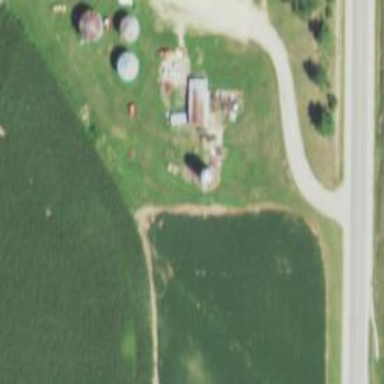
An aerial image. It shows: Silo.